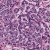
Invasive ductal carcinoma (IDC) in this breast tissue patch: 1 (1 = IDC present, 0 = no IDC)